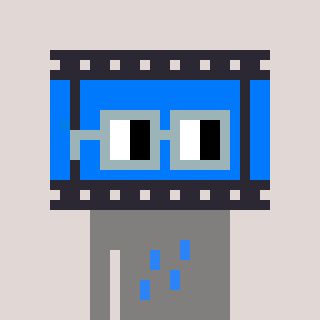
a pixel art character with square dark gray glasses, a film strip-shaped head and a bluegrey-colored body on a warm background